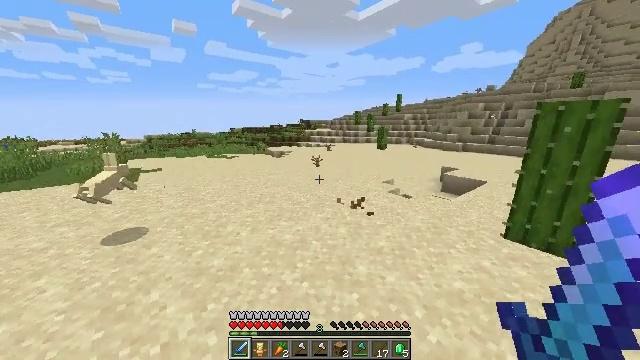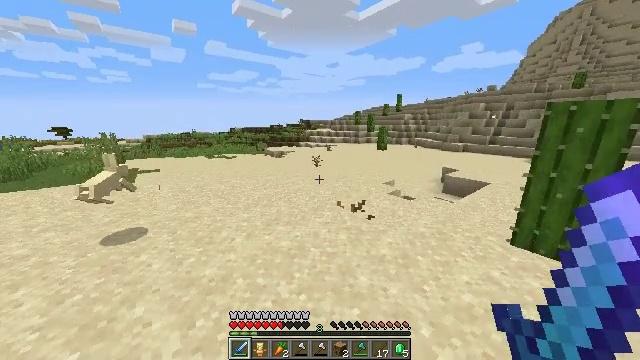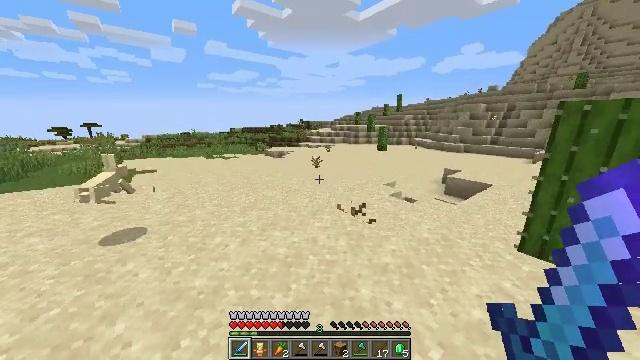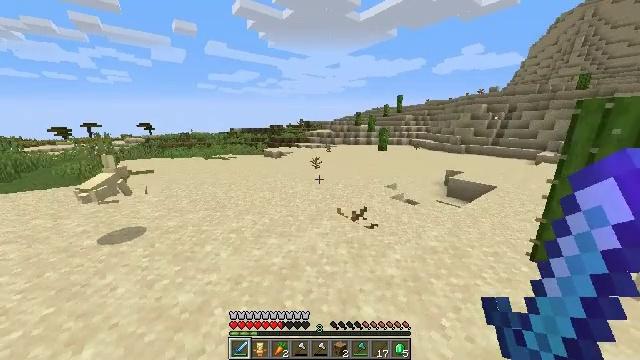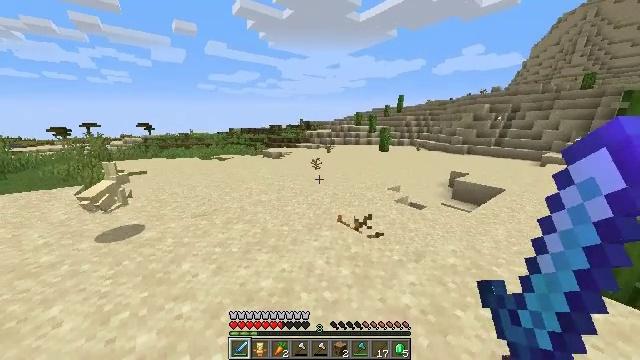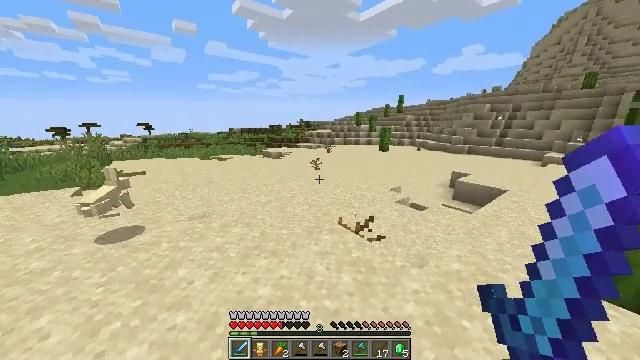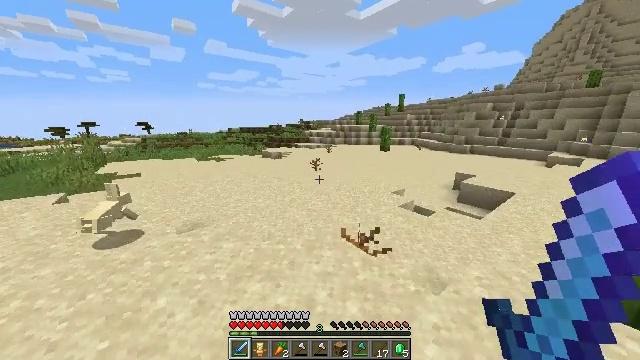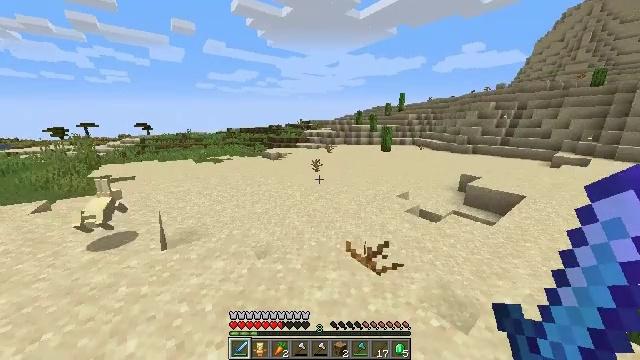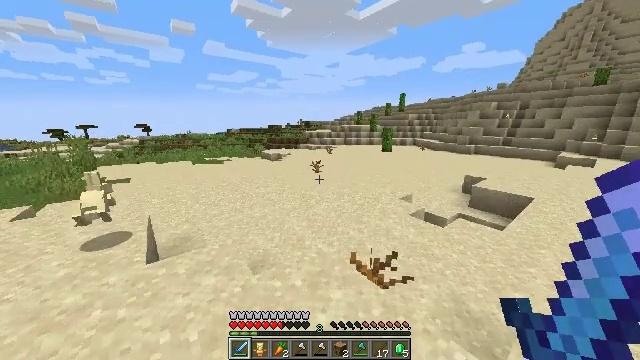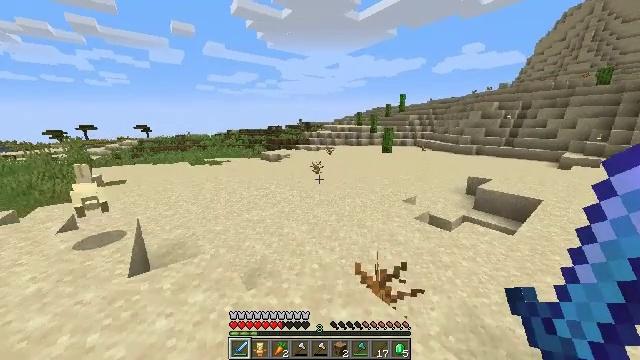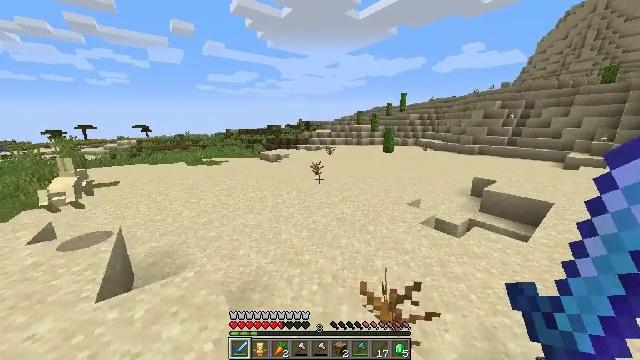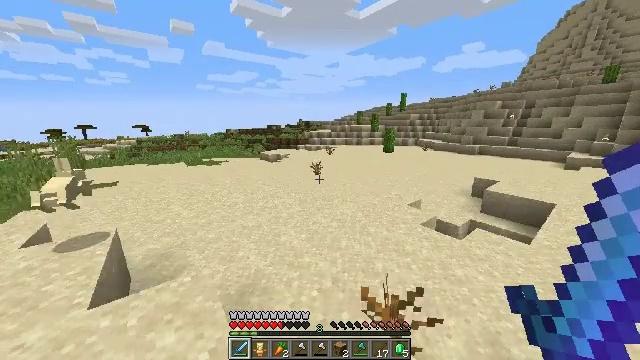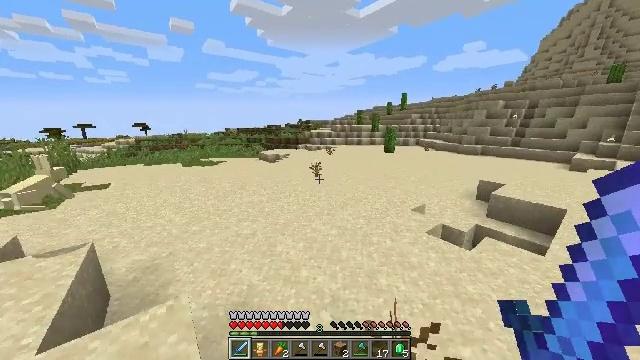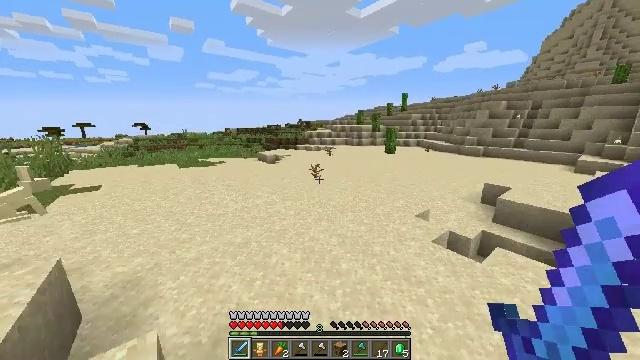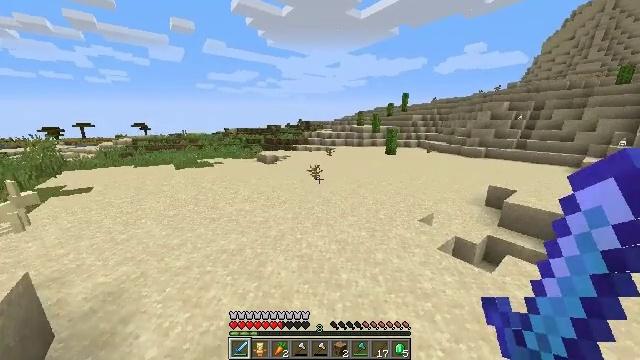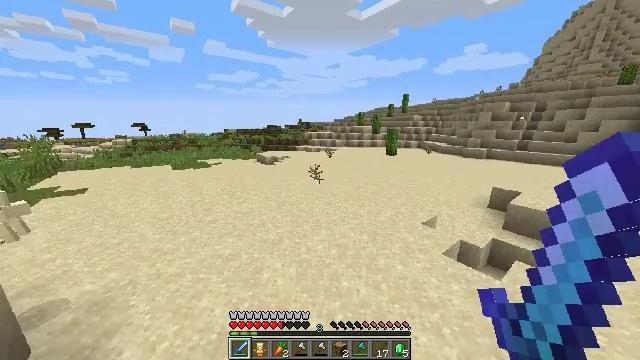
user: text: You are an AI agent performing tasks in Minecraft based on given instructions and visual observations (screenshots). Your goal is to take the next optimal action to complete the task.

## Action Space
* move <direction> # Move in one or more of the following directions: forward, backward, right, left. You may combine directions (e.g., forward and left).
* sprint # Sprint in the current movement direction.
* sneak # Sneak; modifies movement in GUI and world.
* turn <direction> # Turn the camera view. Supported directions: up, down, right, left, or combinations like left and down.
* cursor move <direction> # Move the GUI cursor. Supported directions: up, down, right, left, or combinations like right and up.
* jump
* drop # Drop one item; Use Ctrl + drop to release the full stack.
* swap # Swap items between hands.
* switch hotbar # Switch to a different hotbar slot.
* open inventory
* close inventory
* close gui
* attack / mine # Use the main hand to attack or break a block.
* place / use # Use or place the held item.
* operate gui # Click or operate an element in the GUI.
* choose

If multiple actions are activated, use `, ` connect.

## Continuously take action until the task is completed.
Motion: motion action
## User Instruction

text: Mine the dead bush in the desert.
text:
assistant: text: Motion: move forward
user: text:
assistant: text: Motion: move forward
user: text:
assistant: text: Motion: move forward
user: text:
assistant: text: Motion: move forward
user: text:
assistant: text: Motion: move forward
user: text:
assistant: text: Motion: move forward
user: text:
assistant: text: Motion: move forward
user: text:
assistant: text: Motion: move forward
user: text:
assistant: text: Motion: move forward
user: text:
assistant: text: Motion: move forward
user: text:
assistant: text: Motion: move forward
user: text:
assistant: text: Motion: move forward
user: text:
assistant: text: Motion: move forward
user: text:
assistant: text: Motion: move forward
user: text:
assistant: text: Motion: move forward
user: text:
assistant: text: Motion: move forward
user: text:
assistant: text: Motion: move forward
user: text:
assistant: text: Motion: move forward
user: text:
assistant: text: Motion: move forward
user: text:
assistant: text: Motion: move forward
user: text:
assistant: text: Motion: move forward
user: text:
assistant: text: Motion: move forward
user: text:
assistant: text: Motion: move forward
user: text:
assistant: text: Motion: move forward
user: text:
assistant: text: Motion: move forward
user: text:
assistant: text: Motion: move forward
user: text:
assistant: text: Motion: move forward
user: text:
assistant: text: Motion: move forward
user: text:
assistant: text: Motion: move forward
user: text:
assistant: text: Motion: move forward